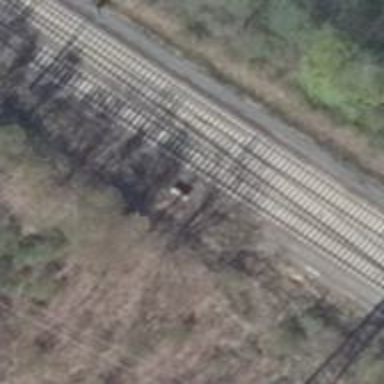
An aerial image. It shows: Railway track with contact line for electrification.